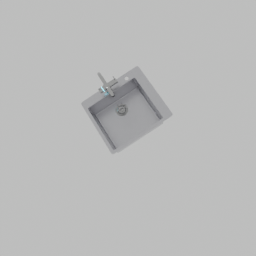
Label: appliances